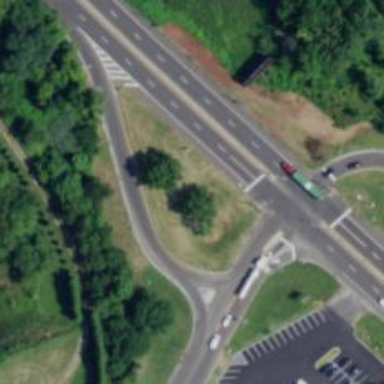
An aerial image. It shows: Trunk highway.